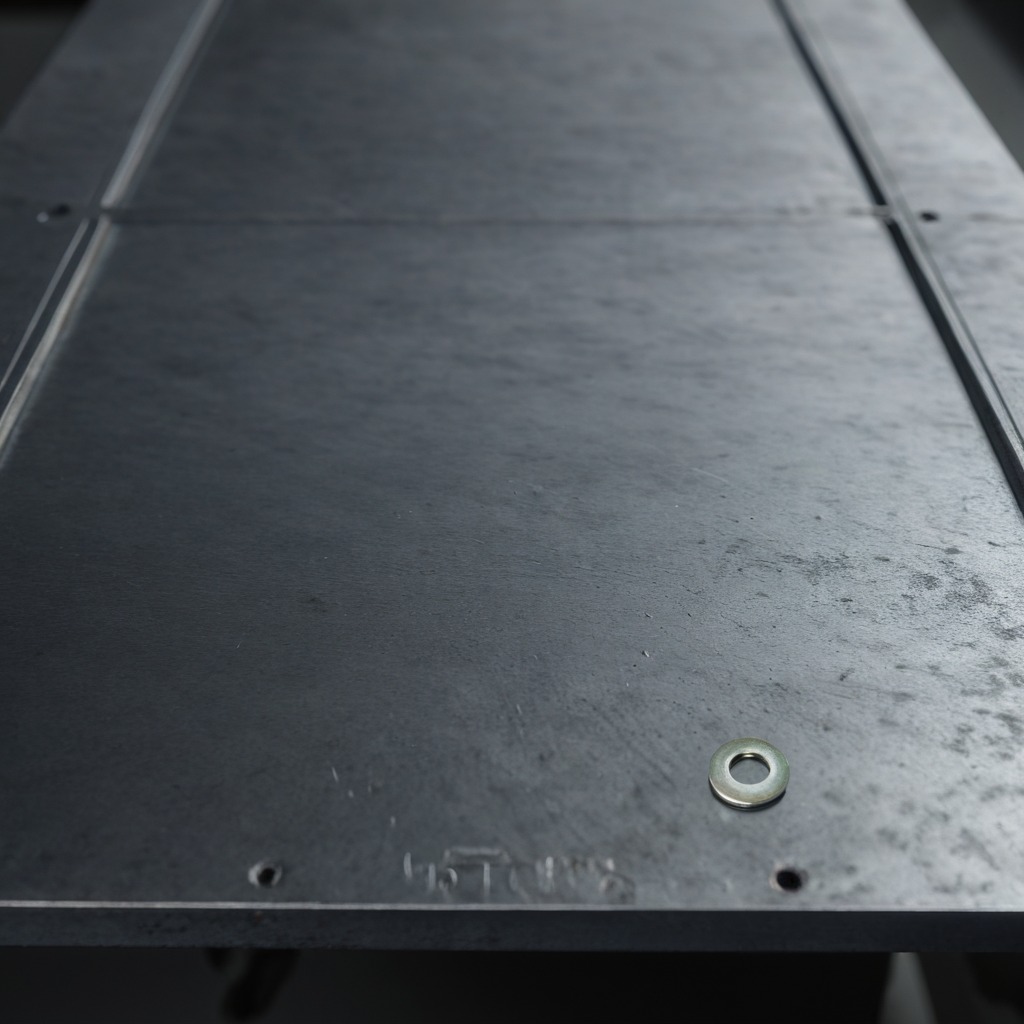
A flat metal washer is lying on the cold steel table in a mining workshop.